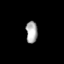
Tissue: prostate
Cell type: B cells
Senescence score: 0.7762
Nuclear area (px): 244
Mean DAPI intensity: 171.242